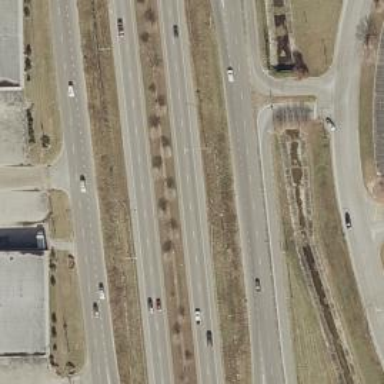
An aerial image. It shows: Trunk link highway.